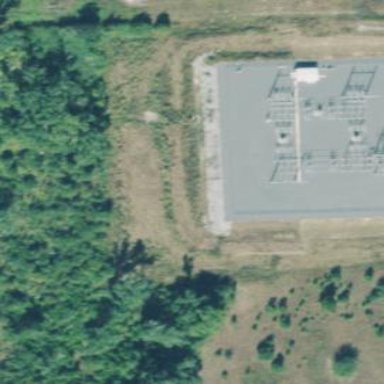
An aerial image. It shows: Power substation with fence around it. The substation is used for switching.